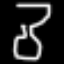
Label: hourglass